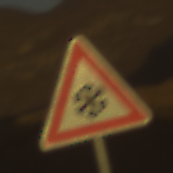
Verkehrszeichen: SchneeOderEisglaette
Umgebung: Outdoor, Nature
Tageszeit: SunriseSunset
Wetter: Clear
Licht: Natural
Jahreszeit: NotSpecified
Kontrast: HighContrast